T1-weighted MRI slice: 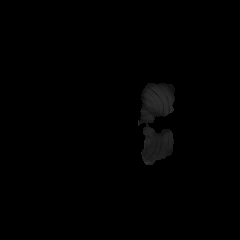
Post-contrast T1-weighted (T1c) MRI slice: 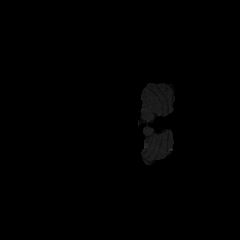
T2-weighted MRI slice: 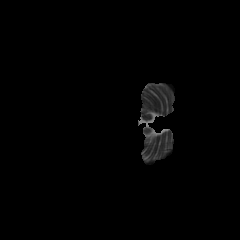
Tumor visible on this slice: no